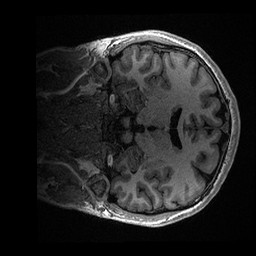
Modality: T1w
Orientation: coronal
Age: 20
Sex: male
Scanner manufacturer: ge
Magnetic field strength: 3 T
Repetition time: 0.006952 s
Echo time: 0.00292 s